Question:
All windows in Aero have this kind of whiteish background on their text. I'd like to create an equivalent of this effect for a GlassWindow I'm using that has a TextBlock in the label area, but I'm not really a designer so I have no idea how to approach this. How can I reproduce this background effect?
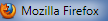
Answer: This could lead you in the right direction: <URL>
EDIT: Modified the original sample (linked) and added color tot the blur
'''
<Style TargetType="{x:Type Label}">
<Setter Property="Template">
<Setter.Value>
<ControlTemplate TargetType="{x:Type Label}">
<Border BorderBrush="{TemplateBinding BorderBrush}"
BorderThickness="{TemplateBinding BorderThickness}"
Background="{TemplateBinding Background}"
Padding="{TemplateBinding Padding}" SnapsToDevicePixels="True">
<Grid>
<ContentPresenter
Content="{TemplateBinding Content}"
ContentStringFormat="{TemplateBinding ContentStringFormat}"
HorizontalAlignment="{TemplateBinding HorizontalContentAlignment}"
RecognizesAccessKey="True"
SnapsToDevicePixels="{TemplateBinding SnapsToDevicePixels}"
VerticalAlignment="{TemplateBinding VerticalContentAlignment}">
<ContentPresenter.ContentTemplate>
<DataTemplate>
<TextBlock Foreground="White" Text="{TemplateBinding Content}" />
</DataTemplate>
</ContentPresenter.ContentTemplate>
<ContentPresenter.Effect>
<BlurEffect Radius="10" />
</ContentPresenter.Effect>
</ContentPresenter>
<ContentPresenter ContentTemplate="{TemplateBinding ContentTemplate}"
Content="{TemplateBinding Content}" ContentStringFormat="{TemplateBinding ContentStringFormat}"
HorizontalAlignment="{TemplateBinding HorizontalContentAlignment}"
RecognizesAccessKey="True"
SnapsToDevicePixels="{TemplateBinding SnapsToDevicePixels}"
VerticalAlignment="{TemplateBinding VerticalContentAlignment}"/>
</Grid>
</Border>
<ControlTemplate.Triggers>
<Trigger Property="IsEnabled" Value="False">
<Setter Property="Foreground" Value="{DynamicResource {x:Static SystemColors.GrayTextBrushKey}}"/>
</Trigger>
</ControlTemplate.Triggers>
</ControlTemplate>
</Setter.Value>
</Setter>
</Style>
'''